RGB frame:
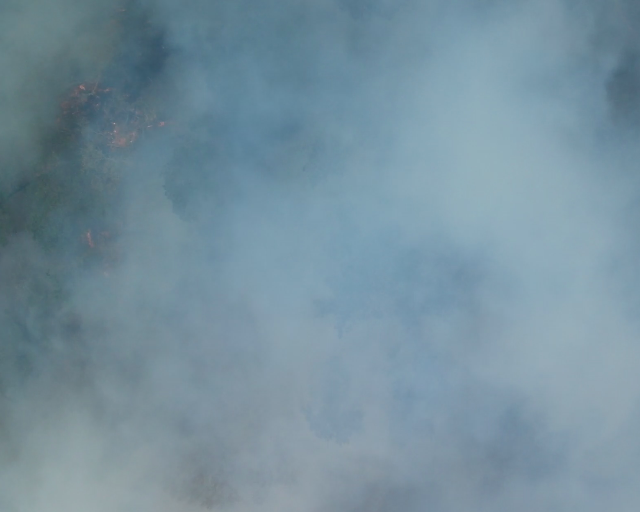
Thermal frame:
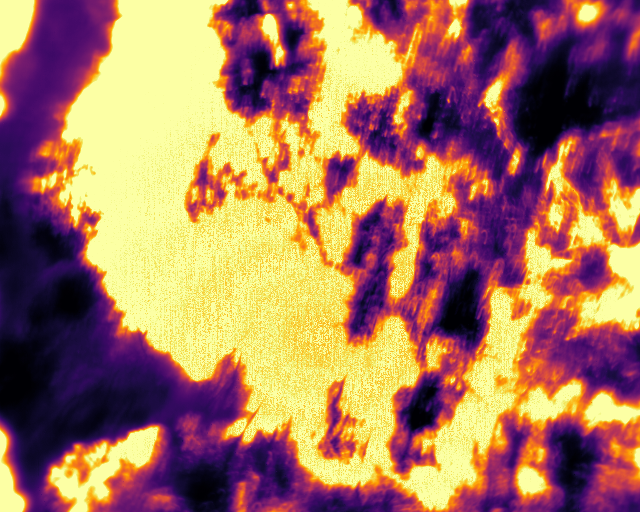
Captured: 2026-02-26 03:09:49
Pixels at or above 80 °C: 270249 (fraction of frame: 0.8247)